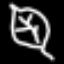
Label: leaf